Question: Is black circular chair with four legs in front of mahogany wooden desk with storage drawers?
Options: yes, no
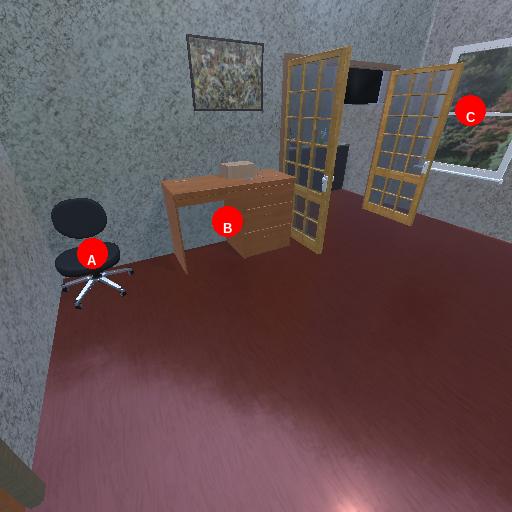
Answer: yes